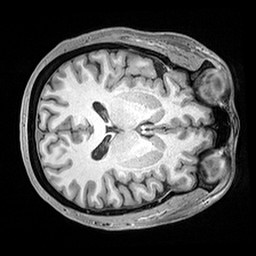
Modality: T1w
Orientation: axial
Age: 56
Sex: female
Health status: healthy
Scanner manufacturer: siemens
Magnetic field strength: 3 T
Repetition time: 2.4 s
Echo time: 0.00217 s